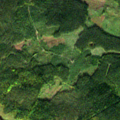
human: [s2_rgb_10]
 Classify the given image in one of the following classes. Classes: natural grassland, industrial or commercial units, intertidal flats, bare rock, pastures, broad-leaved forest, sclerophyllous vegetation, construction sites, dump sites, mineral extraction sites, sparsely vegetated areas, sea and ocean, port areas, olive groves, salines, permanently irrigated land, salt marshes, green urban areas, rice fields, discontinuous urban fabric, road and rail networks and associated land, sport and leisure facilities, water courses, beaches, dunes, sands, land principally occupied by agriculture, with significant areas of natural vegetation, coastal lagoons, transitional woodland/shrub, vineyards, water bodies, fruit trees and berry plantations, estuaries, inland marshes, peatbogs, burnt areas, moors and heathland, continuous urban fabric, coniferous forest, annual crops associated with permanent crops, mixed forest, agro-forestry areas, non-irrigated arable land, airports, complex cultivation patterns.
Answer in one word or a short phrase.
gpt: coniferous forest, mixed forest, transitional woodland/shrub